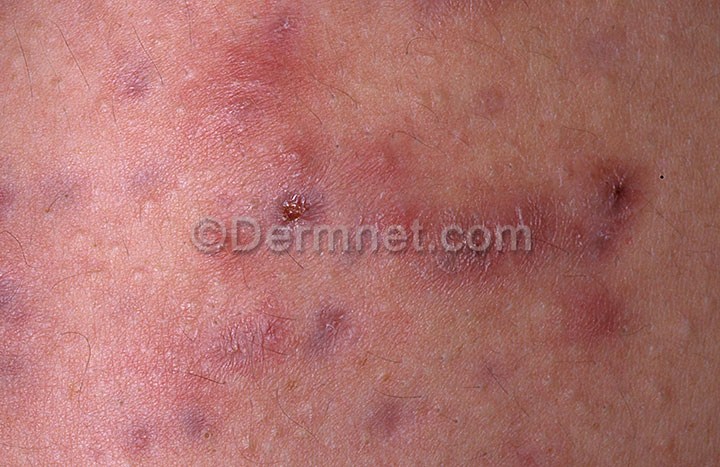
Disease: Acne and Rosacea Photos